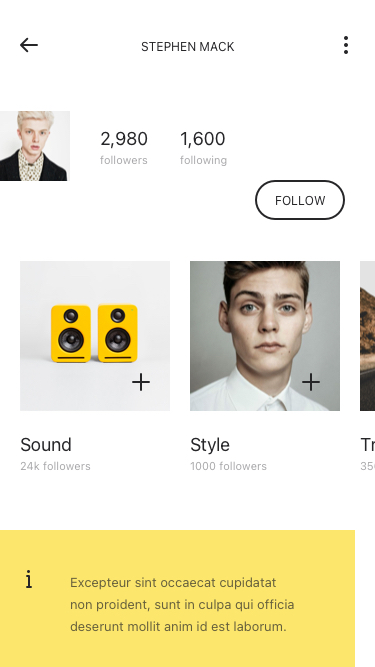
Text in this UI design:
Excepteur sint occaecat cupidatat non proident, sunt in culpa qui officia deserunt mollit anim id est laborum.
Travel
356 followers
Sound
24k followers
Style
1000 followers
2,980
followers
1,600
following